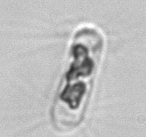
Label: Corethron_hystrix